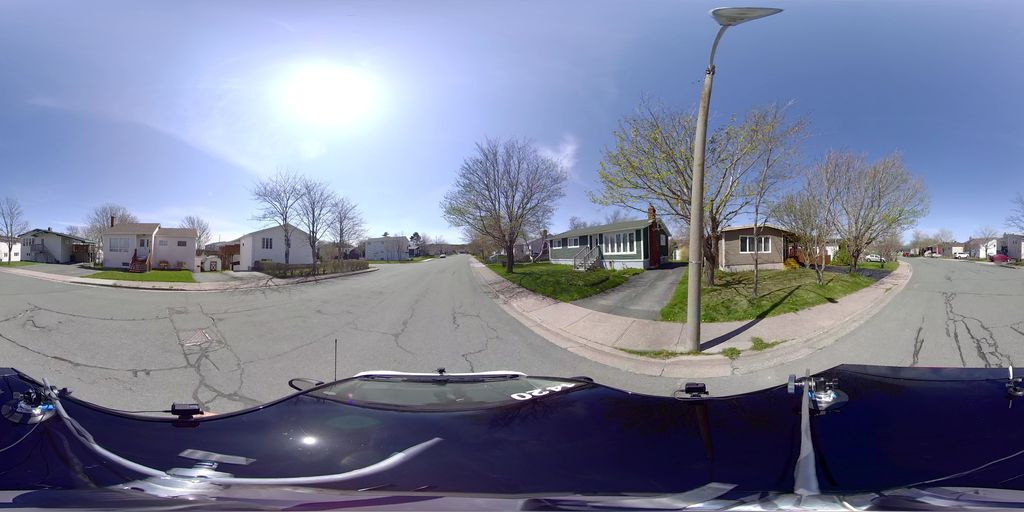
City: st_johns